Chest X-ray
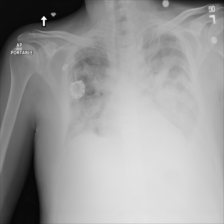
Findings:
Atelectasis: negative
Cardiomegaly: negative
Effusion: positive
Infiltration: negative
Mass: negative
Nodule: negative
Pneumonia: negative
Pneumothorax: negative
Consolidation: positive
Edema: negative
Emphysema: negative
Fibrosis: negative
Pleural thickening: negative
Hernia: negative